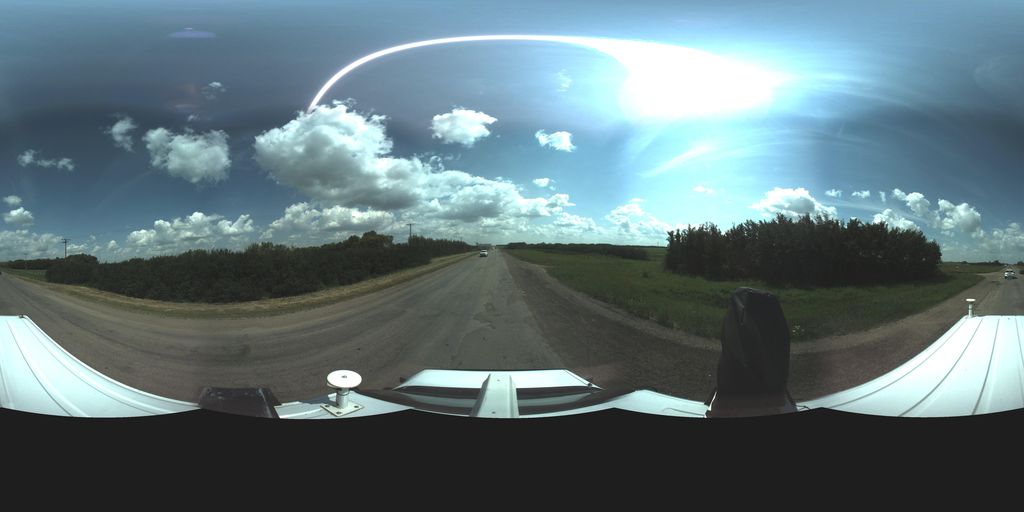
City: saskatoon